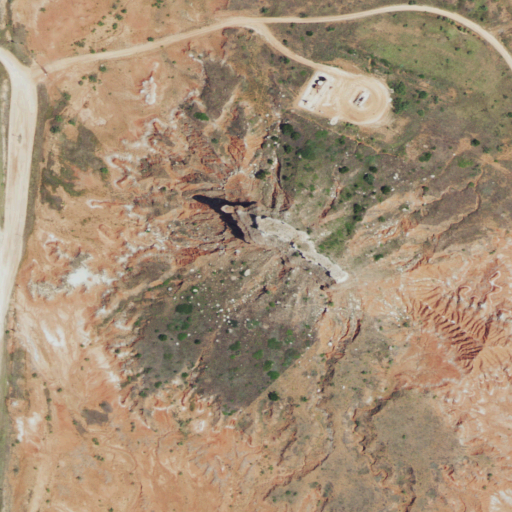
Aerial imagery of mountain in Oklahoma named Lone Mountain containing grassland, barren land, and medium intensity development